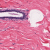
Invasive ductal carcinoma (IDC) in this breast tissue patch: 0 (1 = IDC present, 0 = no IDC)